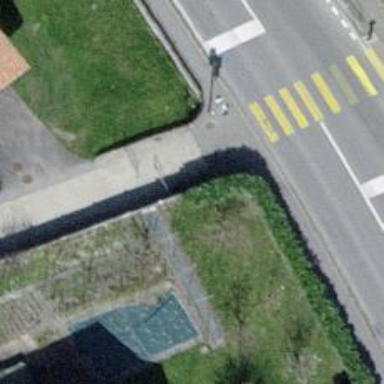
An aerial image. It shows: Bollard.